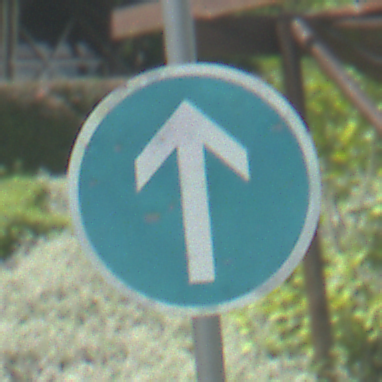
Verkehrszeichen: VorgeschriebeneFahrtrichtungGeradeaus
Umgebung: Outdoor, Nature
Tageszeit: Midday
Wetter: PartlyCloudy
Licht: Natural
Jahreszeit: NotSpecified
Kontrast: HighContrast